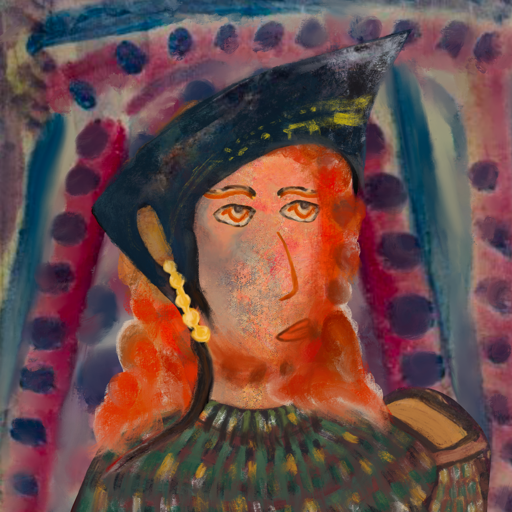
Background: HillGirl, Head And Neck Side: Irani, Face Side: Experience, Bust: After_Raid, Hair Side: Rupkatha, Head Accessory: Irani, Second Necklace: Blank, Necklace: In_The_Sun, Baby: Blank